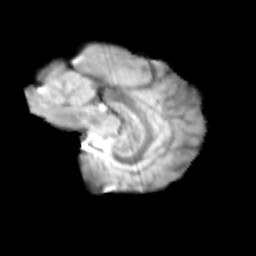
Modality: T2w
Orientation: sagittal
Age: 12
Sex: female
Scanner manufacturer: siemens
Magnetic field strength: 3 T
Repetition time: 3.8 s
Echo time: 0.07 s